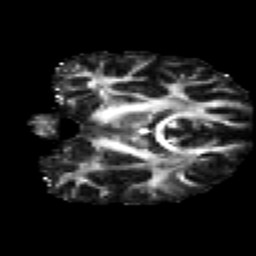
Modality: FA
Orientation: coronal
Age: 28
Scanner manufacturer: siemens
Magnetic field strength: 3 T
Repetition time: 2.2 s
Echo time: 0.084 s